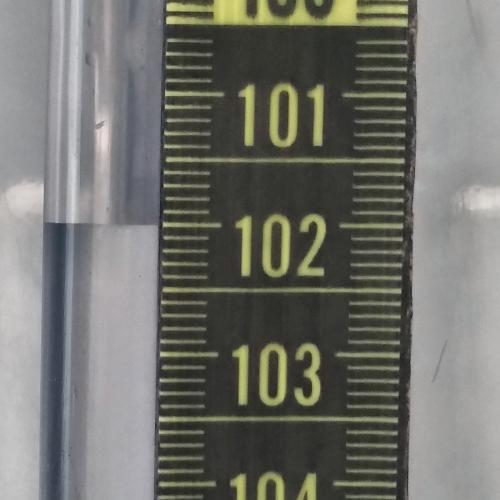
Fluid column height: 102.0 cm